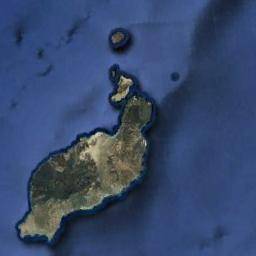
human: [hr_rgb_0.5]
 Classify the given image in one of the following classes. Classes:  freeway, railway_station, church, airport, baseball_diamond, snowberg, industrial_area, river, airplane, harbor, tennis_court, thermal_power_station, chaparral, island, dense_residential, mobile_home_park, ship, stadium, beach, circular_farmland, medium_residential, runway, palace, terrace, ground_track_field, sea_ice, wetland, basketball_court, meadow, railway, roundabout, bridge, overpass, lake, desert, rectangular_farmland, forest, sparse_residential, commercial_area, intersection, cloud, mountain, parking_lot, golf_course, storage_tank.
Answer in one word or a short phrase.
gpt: island